Question: I have a page in where there is a div containing an image. This div can be dragged around and be re-positioned around the page.
I need to save the page into an HTML file including the current style properties (specifically the width, height, top, and left).Any help is greatly appreciated. Thanks!
Thank you!

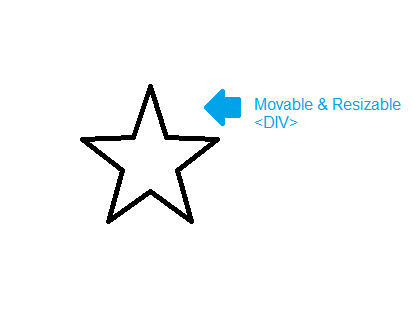
Answer: It's a bad idea to save the entire contents of the client-side page back to the server because it leaves you vulnerable to <URL>.
It's best to keep track of the minimum set of information required to replicate the state you want to save. In this case, you need to save the position and size of the star.
You can use JS to get these data on the client-side:
'''
var star = document.getElementById('star');
var data = {
width: star.offsetWidth,
height: star.offsetHeight,
left: star.offsetLeft,
top: star.offsetTop
}
'''
You can then send these values back to the server using <URL>
'''
$.post('/save.php', data);
'''
On the server side, write your php file which expects a JSON data object and save those values for later use.
Finally, when the saved page is requested, change the starting location of the star using these values (either by templating into the 'style' attribute of the star div, or some other means).